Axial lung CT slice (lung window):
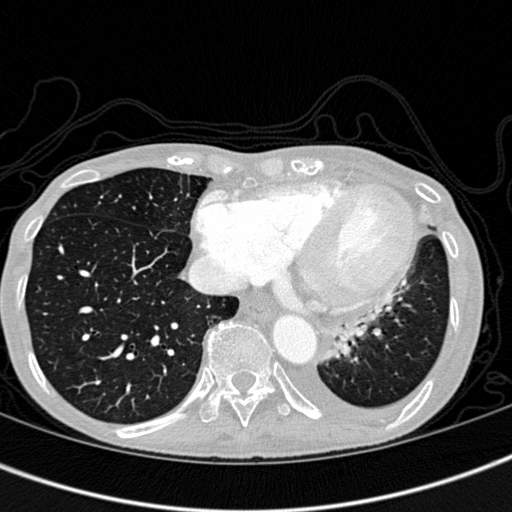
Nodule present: no